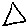
Label: triangle